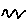
Label: zigzag